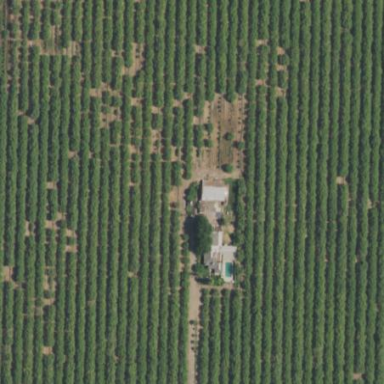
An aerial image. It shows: Orchard.